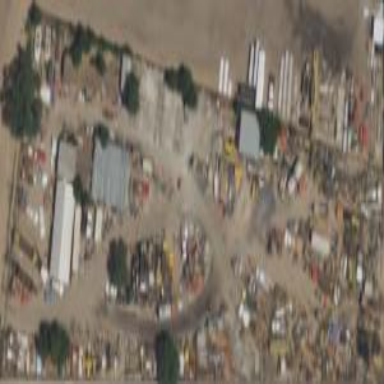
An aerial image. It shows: Scrap yard located in industrial area.